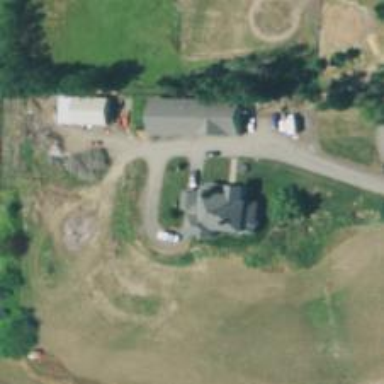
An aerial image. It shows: Driveway tunnel serving as building passage.